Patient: sex M, age 46
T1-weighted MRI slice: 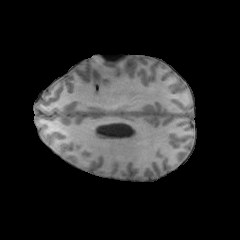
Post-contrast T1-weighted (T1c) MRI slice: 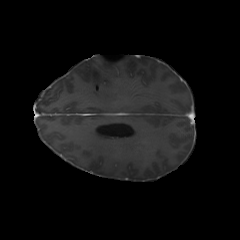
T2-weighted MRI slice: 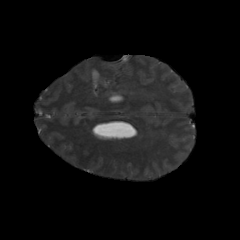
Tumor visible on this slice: no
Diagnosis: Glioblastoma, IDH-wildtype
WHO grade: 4